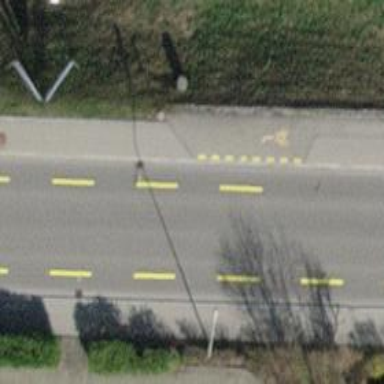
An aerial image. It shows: Tertiary road with asphalt surface. There is separate sidewalk on one side and cycle lane on the left.